Interaction volume radius: 5 \u00c5
Interaction volume height: 40 \u00c5
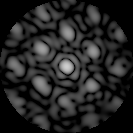
Disorder parameter: 0.4926